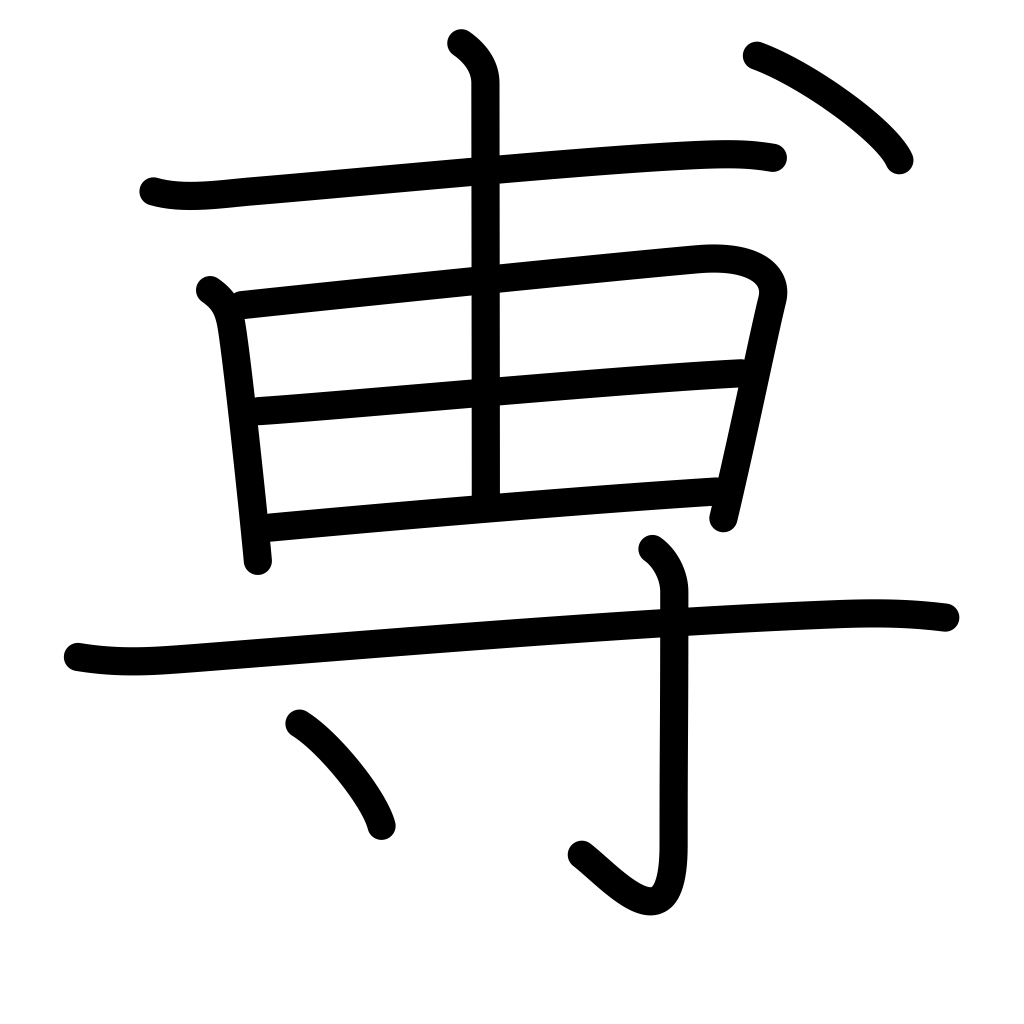
Meaning: to state to, to announce